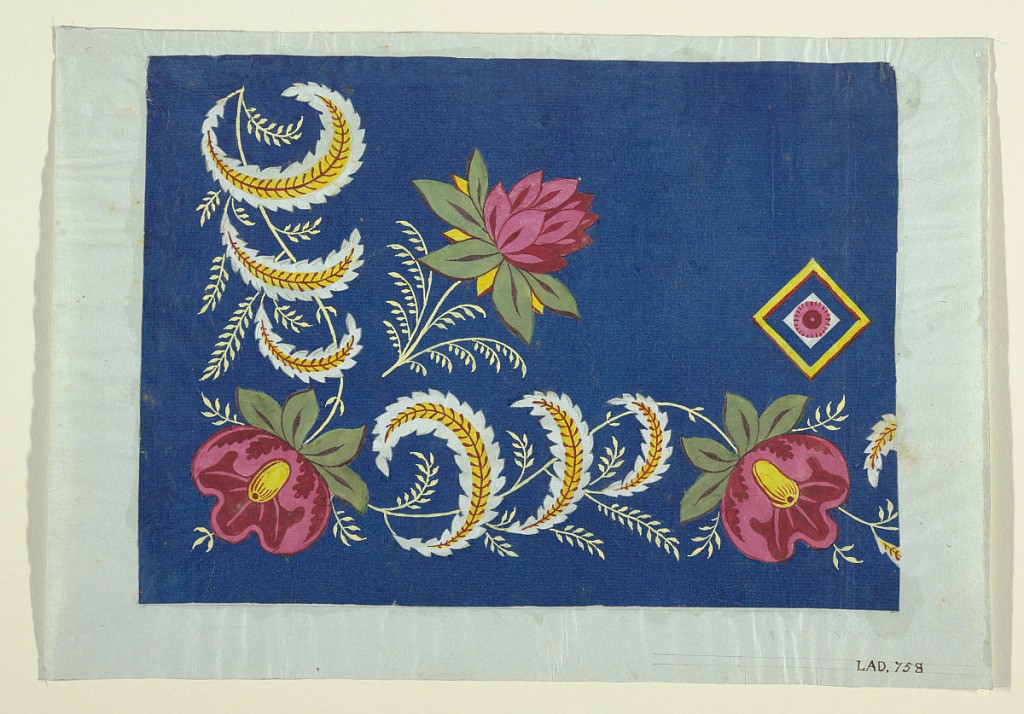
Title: Floral Design for printed textiles
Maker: Louis-Albert DuBois, Swiss, 1752–1818
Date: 1800–1818
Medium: Brush and gouache, graphite on blue wove paper
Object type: Drawing
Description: Corner floral design on royal blue ground. C-shaped feather motifs of white, yellow and red. Suspended from yellow vines three pink stylized flowers, small geometric square at right center.